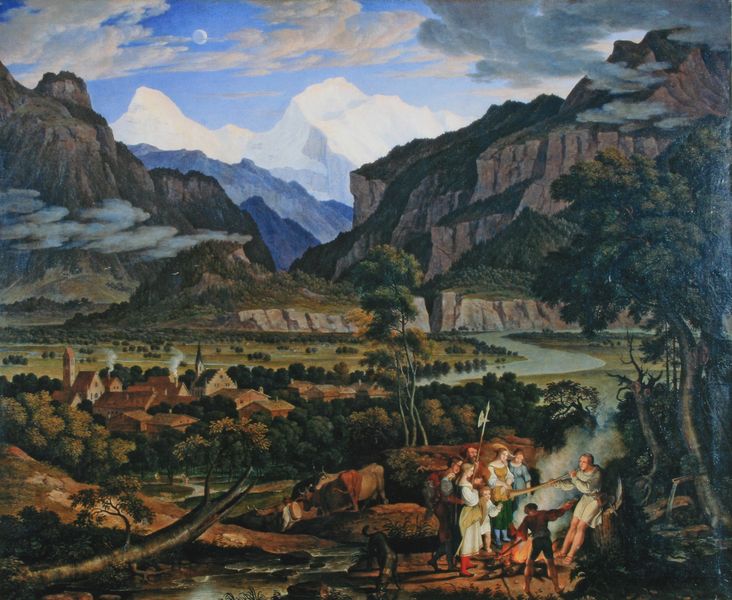
Titel: Aarelandschaft mit Mönch und Jungfrau
Künstler: Joseph Anton Koch
Standort: Dessau
Institution: Staatliche Galerie, Schloss Georgium
Schlagwörter: baum, berg, blau, blätter, felsen, feuer, gemälde, gruppe, himmel, laub, mann, wasser, weiß, wolken, baumstämme, bäume, fluss, frauen, gelb, grün, kirchturm, landschaft, menschen, ocker, see, stadt, ufer, äste, abend, braun, frau, grau, hintergrund, holz, männer, orange, szene, vordergrund, dach, gras, haus, hund, rasen, rot, schnee, tier, tiere, wolke, ansammlung, beige, versammlung, richter, historie, stein, bild, horn, ast, bach, baumstamm, ebene, erde, felder, gräser, häuser, kühe, natur, stamm, vieh, zweige, busch, gebüsch, gewässer, kirche, qualm, rauch, boden, land, kind, personen, blatt, musik, tal, wald, esel, pferd, turm, ansicht, ort, berge, fels, gebirge, klippen, dorf, dächer, schornsteine, bergkette, nebel, kuh, naiv, idylle, dampf, stämme, blue, church, crowd, lanze, men, oil, people, sword, white, women, black, gray, green, group, painting, detail, klippe, kirchen, kirchtürme, stadtansicht, mond, alpen, zweig, detailliert, wälder, felsig, schweiz, täler, waffen, waffe, flöte, smoke, cliff, cloud, clouds, heaven, man, sky, tree, historienmalerei, siena, lake, landscape, mountain, mountains, nature, water, ansiedlung, houses, trees, village, hellebarde, lanzen, zipfel, schwaden, snow, speer, forest, river, stream, bushes, posaune, ochsen, hirten, animals, blasen, gefallen, cliffs, town, ind, peasants, valley, feuerstelle, umgestürzt, party, instrument, music, pinakothek, sächer, family, trompete, troubadour, colors, moon, rauchschwaden, pilger, ideallandschaft, cattle, cow, cows, fire, nebelschwaden, figurengruppe, glasbläser, fair, dof, oxen, flußlauf, herd, sheperd, playing, lagerfeuer, kichtürme, burning, flames, landsknecht, ölbaum, altdorfer, helebarde, branch, blasinstrument, kichen, umgestüzt, wolkengebirge, trumpet, camp, middle ages, europe, ebirge, spear, rake, flemish, pike, log, scenery, #, hter, alexanderschlacht, weapons, axe, ox, halberd, moutain, villagers, lewis and clark, hunting party, early pioneer, campire, townspeople